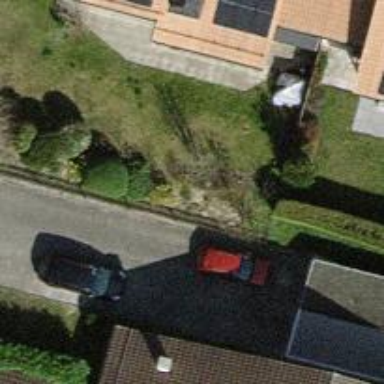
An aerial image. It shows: Hedge acting as barrier.